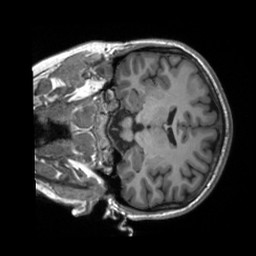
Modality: T1w
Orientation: coronal
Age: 26
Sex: female
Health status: ill
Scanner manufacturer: siemens
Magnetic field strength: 3 T
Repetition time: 2.3 s
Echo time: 0.00232 s